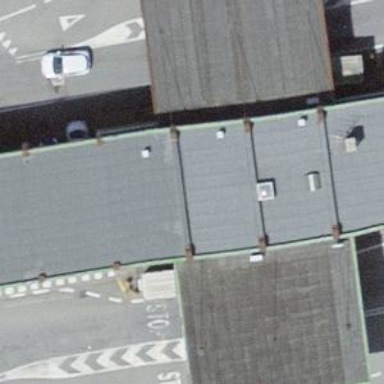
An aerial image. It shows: Public building designated as police station.